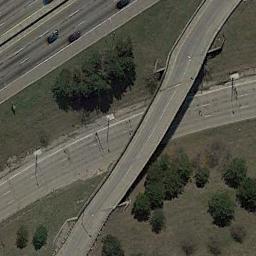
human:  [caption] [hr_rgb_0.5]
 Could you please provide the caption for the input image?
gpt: The overpass is next to the bare land and some trees .

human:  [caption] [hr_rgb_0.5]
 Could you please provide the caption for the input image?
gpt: There are many trees beside the overpass .

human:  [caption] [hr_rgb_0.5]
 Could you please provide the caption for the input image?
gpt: The overpass is over the road on the green space .

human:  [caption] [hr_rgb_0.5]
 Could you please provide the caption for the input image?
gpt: Here is an S-shaped overpass .

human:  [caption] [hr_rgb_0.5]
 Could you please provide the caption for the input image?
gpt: There are some green trees beside the overpass .